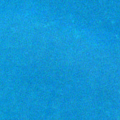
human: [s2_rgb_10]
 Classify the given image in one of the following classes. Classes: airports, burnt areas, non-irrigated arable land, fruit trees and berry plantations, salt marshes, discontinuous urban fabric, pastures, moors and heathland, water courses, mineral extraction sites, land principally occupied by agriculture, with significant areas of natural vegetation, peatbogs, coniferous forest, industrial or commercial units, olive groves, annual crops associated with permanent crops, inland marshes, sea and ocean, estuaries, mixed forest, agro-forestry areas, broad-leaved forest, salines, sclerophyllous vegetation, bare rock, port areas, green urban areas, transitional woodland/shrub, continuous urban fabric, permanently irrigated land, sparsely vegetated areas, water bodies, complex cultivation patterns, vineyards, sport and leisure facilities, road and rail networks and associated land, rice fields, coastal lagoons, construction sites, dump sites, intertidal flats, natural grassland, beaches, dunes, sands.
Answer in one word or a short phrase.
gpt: sea and ocean